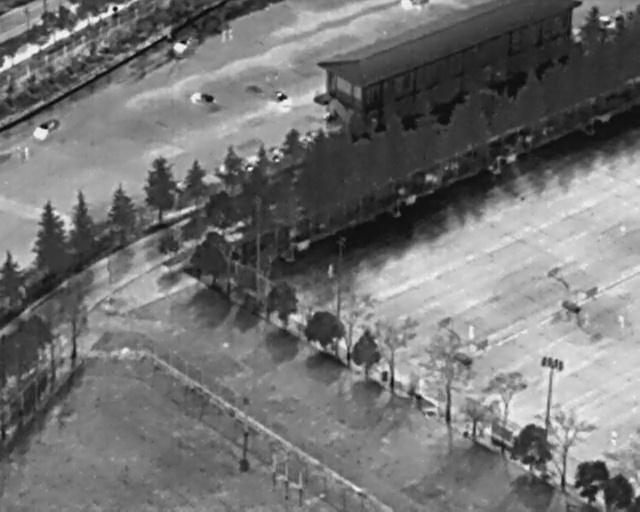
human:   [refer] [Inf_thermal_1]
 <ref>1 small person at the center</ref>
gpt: <box>[[50, 52, 53, 53, 2]]</box>

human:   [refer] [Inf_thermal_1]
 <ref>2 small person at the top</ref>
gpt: <box>[[34, 6, 36, 7, 2], [34, 6, 37, 7, 2]]</box>

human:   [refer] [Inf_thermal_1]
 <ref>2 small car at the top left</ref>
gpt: <box>[[5, 22, 8, 28, 144], [27, 6, 29, 11, 145]]</box>

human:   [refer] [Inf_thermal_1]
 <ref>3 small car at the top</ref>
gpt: <box>[[31, 16, 33, 22, 32], [42, 17, 45, 21, 47], [38, 15, 40, 20, 28]]</box>

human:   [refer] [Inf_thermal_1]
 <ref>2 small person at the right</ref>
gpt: <box>[[95, 62, 98, 63, 2], [72, 64, 75, 65, 2]]</box>